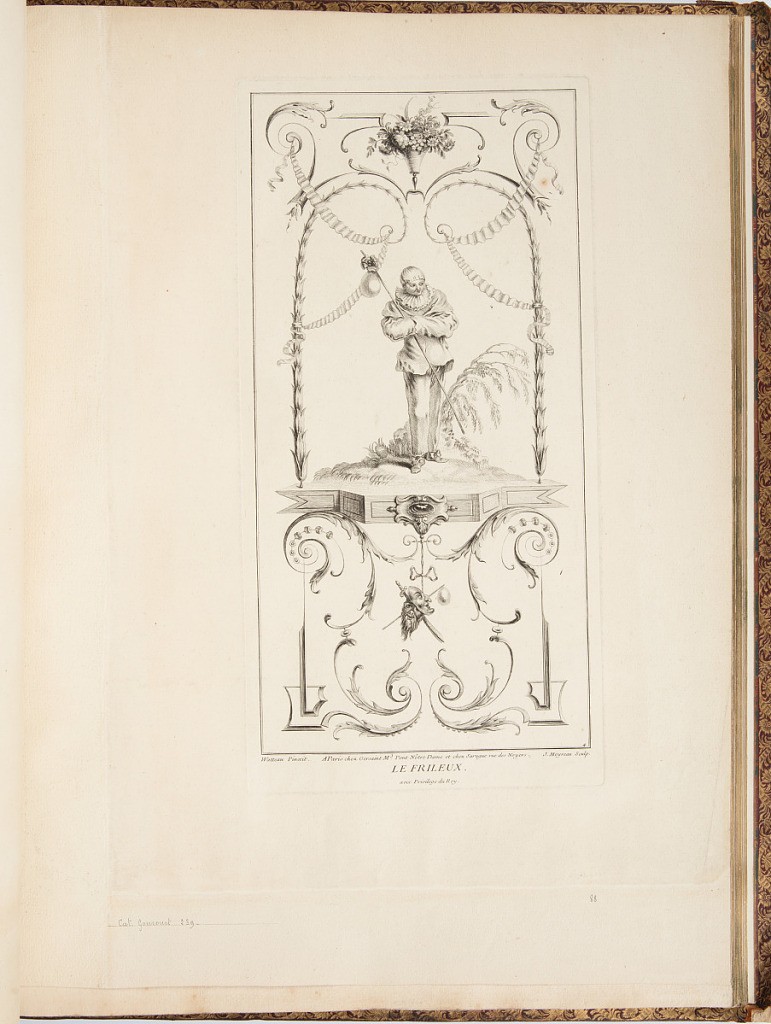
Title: LE FRILEUX
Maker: Antoine Watteau, French, 1684–1721
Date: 1723-1735
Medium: Etching on laid paper
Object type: Bound print
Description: Vignette of man wrapped in clothes, holding a stick with a bag at the top. The figure stands beneath a canopy of ornament of leaves, a bouquet, scrolls, and masks. The plate is signed.